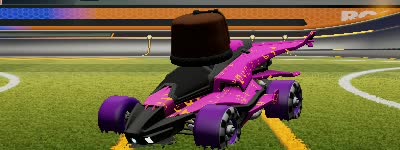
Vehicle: aftershock